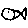
Label: fish